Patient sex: M
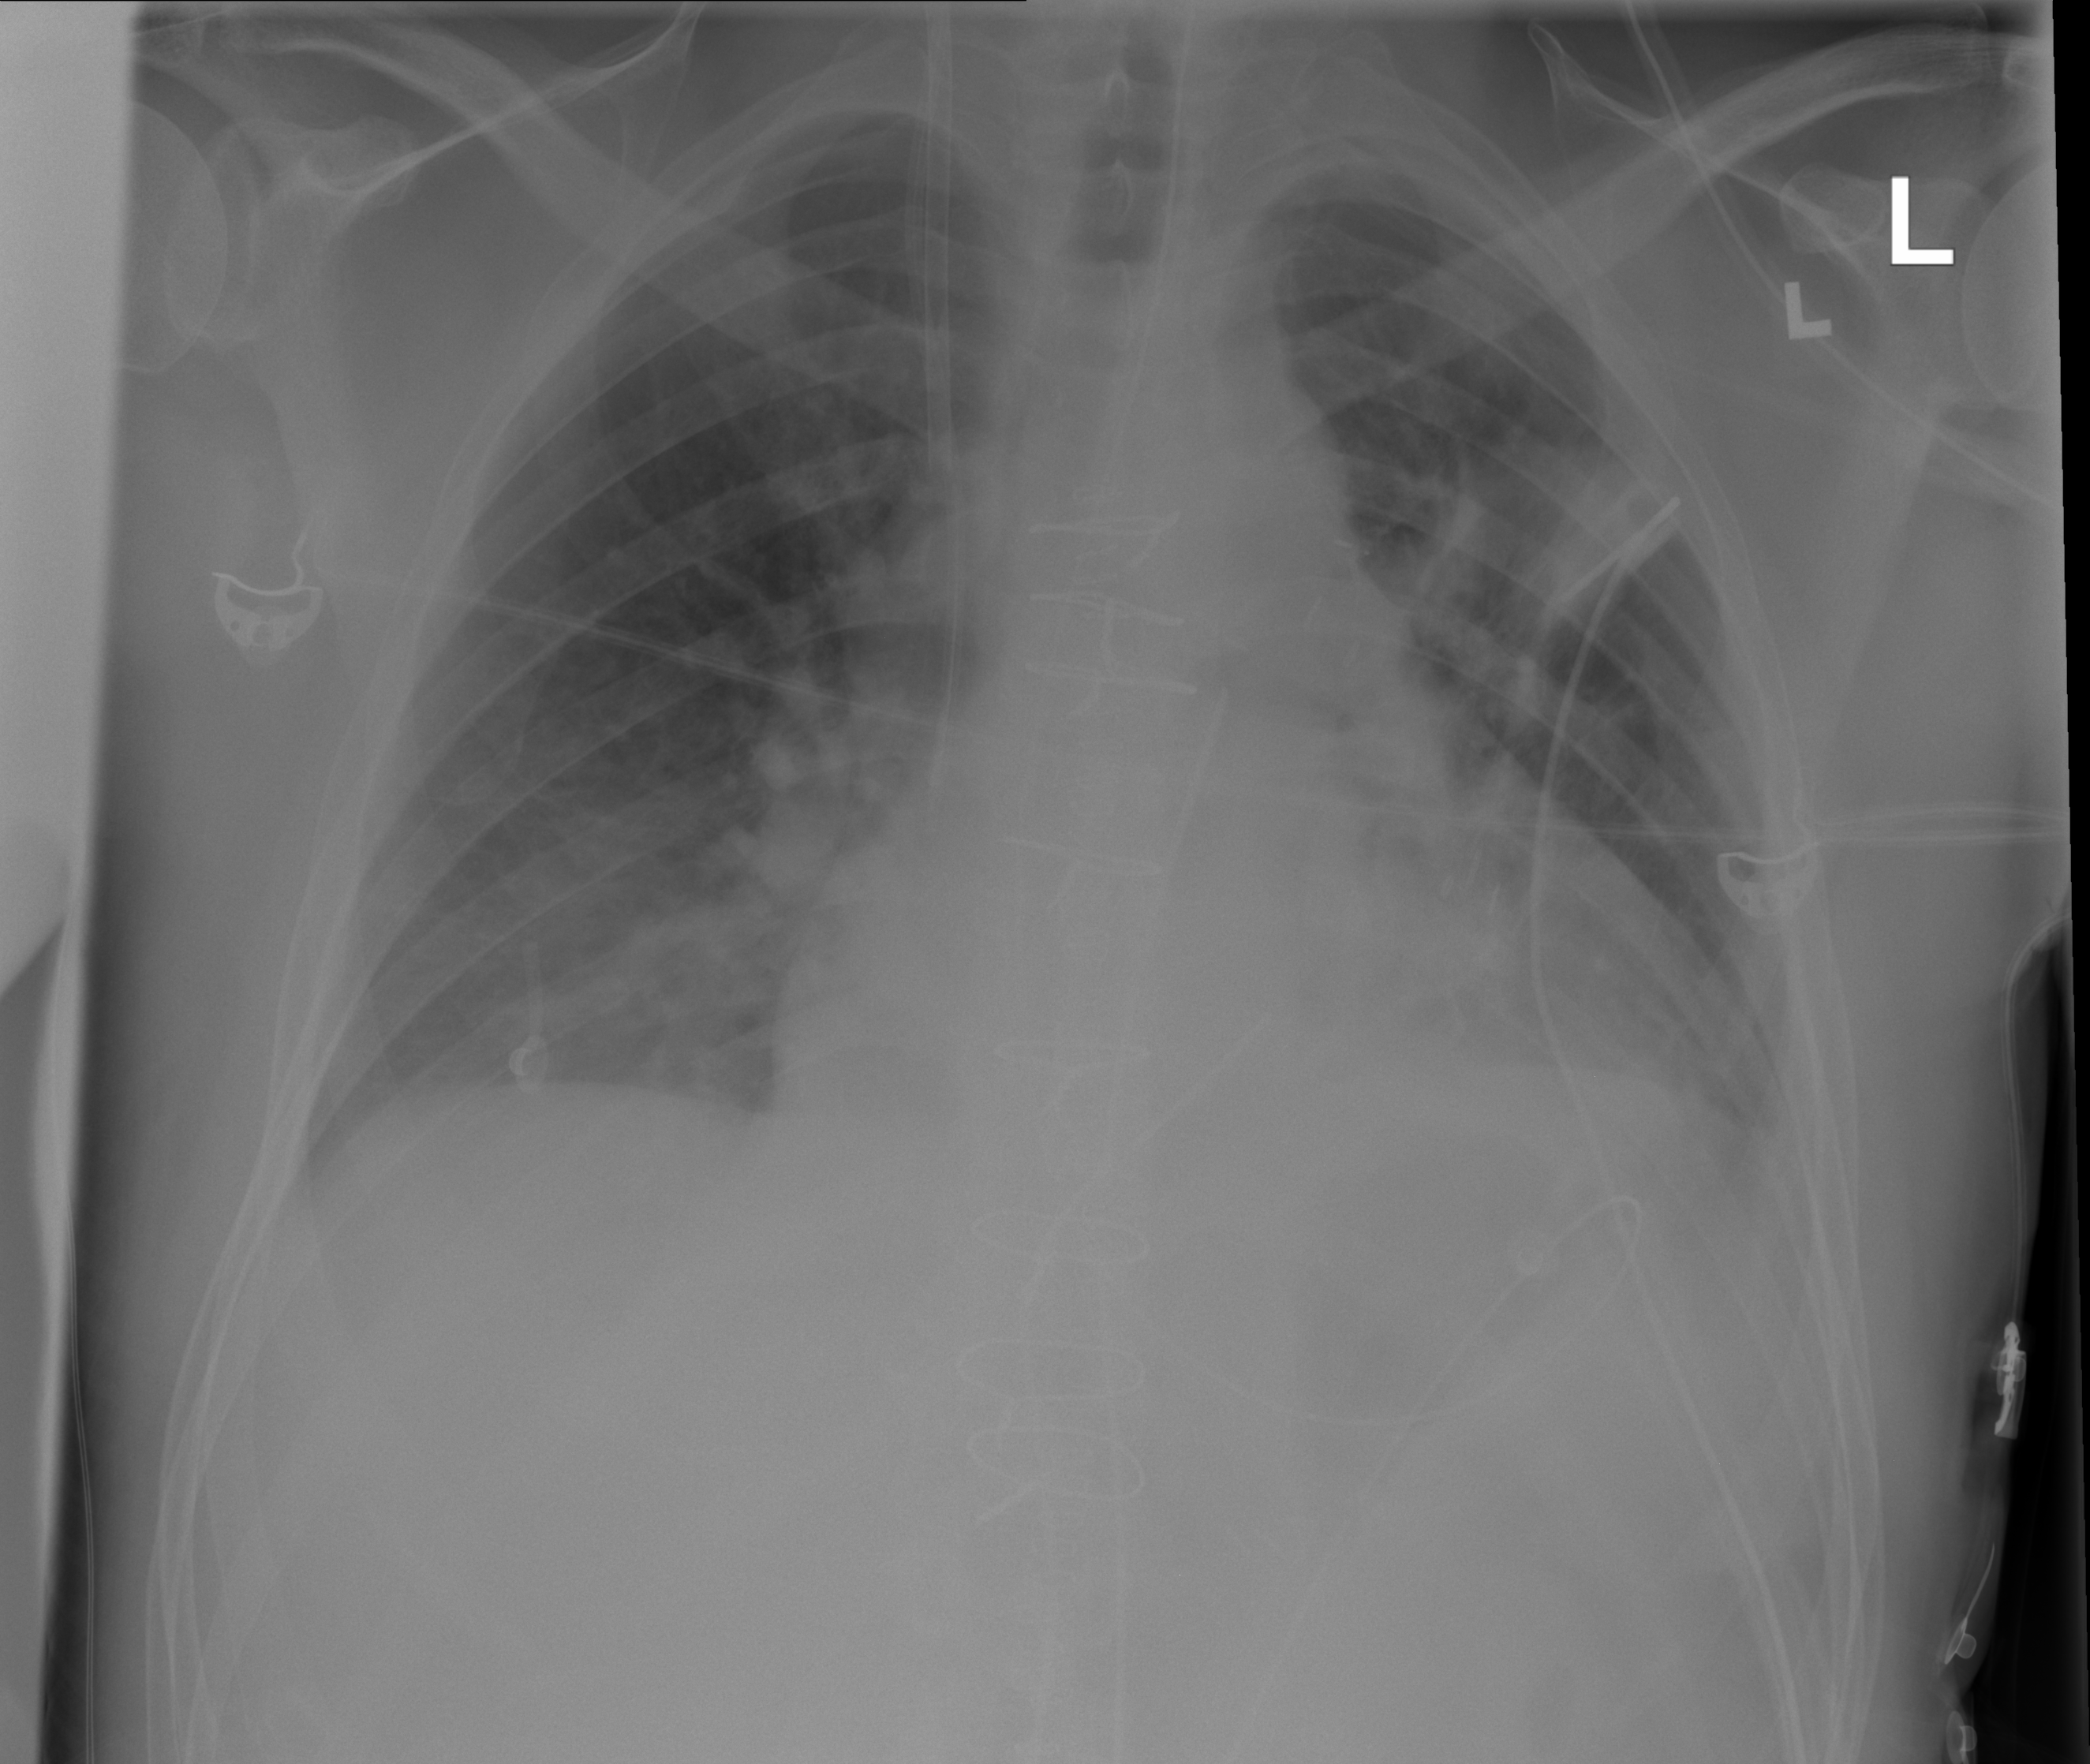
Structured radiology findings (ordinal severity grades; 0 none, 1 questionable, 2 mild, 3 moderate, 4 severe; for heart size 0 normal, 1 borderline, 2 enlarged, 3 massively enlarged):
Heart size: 0
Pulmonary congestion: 2
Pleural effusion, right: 0
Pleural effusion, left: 1
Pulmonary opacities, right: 2
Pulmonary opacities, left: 0
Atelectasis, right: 0
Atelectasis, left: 2